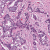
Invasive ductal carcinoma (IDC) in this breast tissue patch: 1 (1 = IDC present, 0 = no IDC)